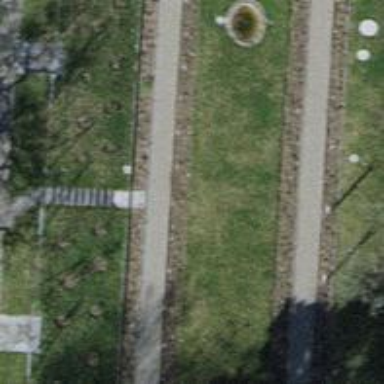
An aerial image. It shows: Path with pebblestone surface.